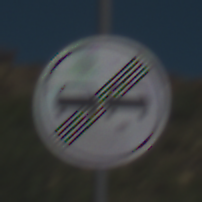
Verkehrszeichen: EndeUeberholverbot
Umgebung: Outdoor, Nature
Tageszeit: Midday
Wetter: PartlyCloudy
Licht: Natural
Jahreszeit: Autumn
Kontrast: HighContrast